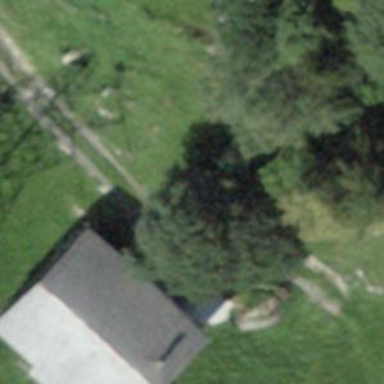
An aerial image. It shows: Rural barn.